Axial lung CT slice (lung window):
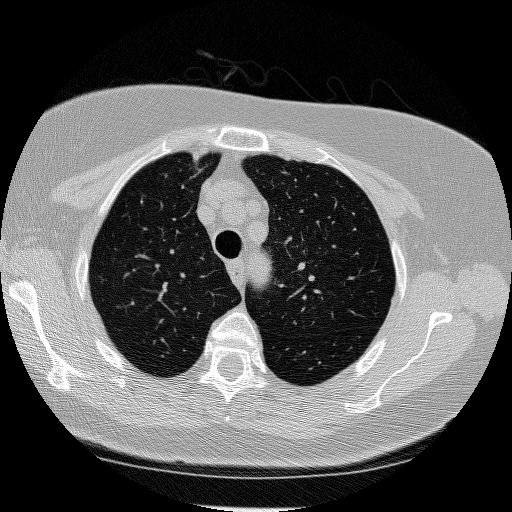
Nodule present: no